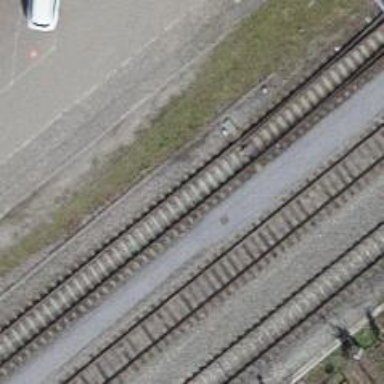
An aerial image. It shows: Railway switch.